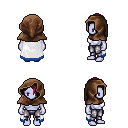
a pixel art fantasy rpg character, female body template, dark elf, purple skin, white trimmed cape, metal pants, ruby red bangs hairstyle, cloth hood, four views (front, back, left, right), 2x2 character sprite sheet, small pixel art, hard edges, no anti-aliasing